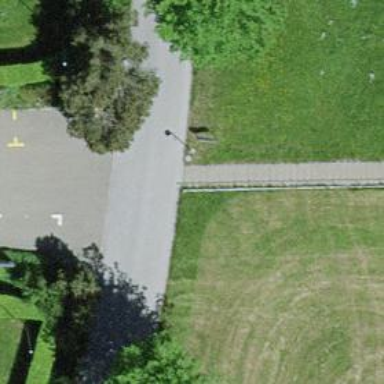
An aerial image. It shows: Set of steps on the road.